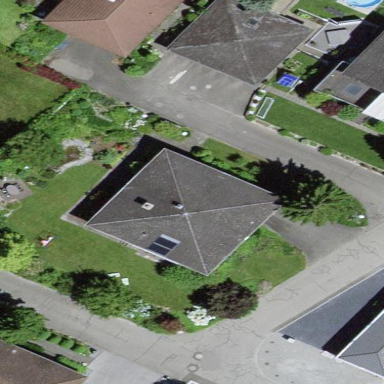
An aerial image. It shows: Residential building.